Question: I'm working on a school project. I'm able to login user successfully who registered. But when he/she loged-in how can I hide 'Login' and 'Register' page link. I'm using 'css' and '<ul>' for them. And after 'sign-out' how can I show them again.
Here is the coding of my links on 'MasterPage'
'''
<td id="tabs2" style="width:190px">
<ul id="logreg">
<li><a href="Login.aspx" ><span>LogIn</span></a></li>
<li><a href="Registration.aspx"><span>Register</span></a>
</li>
</ul>
</td>
'''

And how can I use lable like a button to 'SignOut'.
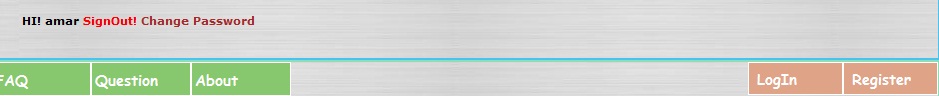
Answer: Wrap the elements in a 'placeholder' control, and set the 'Visible' attribute depending on session state.
'''
<td id="tabs2" style="width:190px">
<ul id="logreg">
<asp:placeholder id="NotLoggedInPH" runat="server">
<li><a href="Login.aspx" ><span>LogIn</span></a></li>
<li><a href="Registration.aspx"><span>Register</span></li></a>
</asp:placeholder>
<asp:placeholder id="LoggedInPH" runat="server" visible="false">
<li><asp:HyperLink id="btnLogout" runat="server"><span>Logout</span></asp:HyperLink></li>
</asp:placeholder>
</ul>
</td>
'''
Then in your 'Page_Load':
'''
if (!(session["sessionName"])){
NotLoggedInPH.visible = false;
LoggedInPH.visible= true;
}
'''